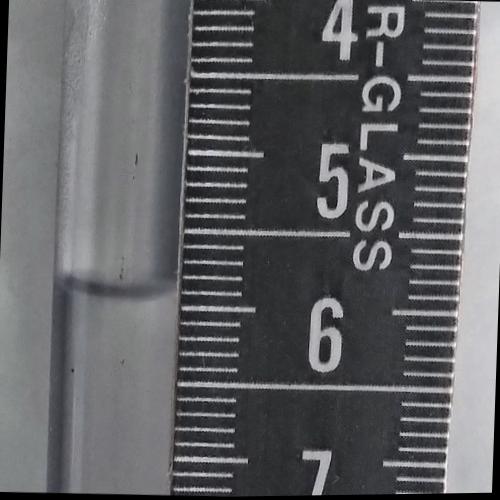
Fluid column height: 5.9 cm